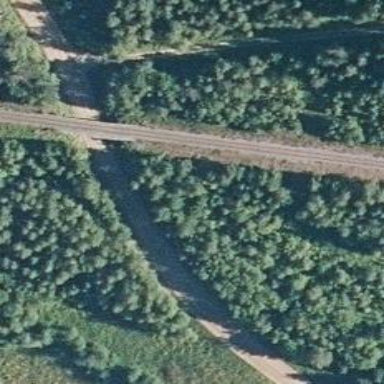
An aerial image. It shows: Bridge carrying continuous railway rails.